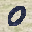
Label: 0